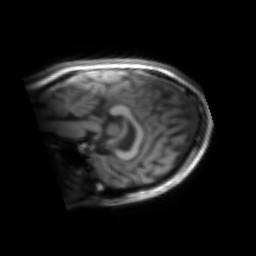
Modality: inplaneT1
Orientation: sagittal
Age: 24
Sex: female
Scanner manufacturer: siemens
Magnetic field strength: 3 T
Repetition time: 1.2 s
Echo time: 0.00251 s